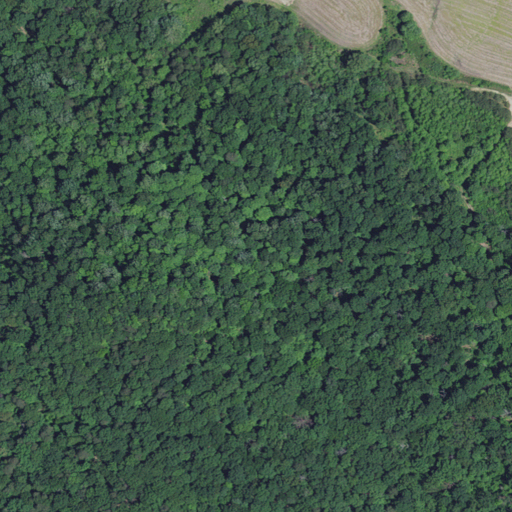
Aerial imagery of mountain in Kentucky named Paine Knob containing deciduous forest, mixed forest, pasture, and cultivated crops